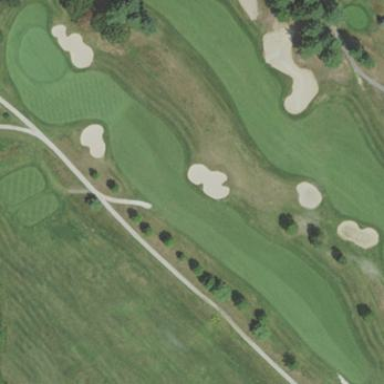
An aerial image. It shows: Grassy area designated as golf fairway.